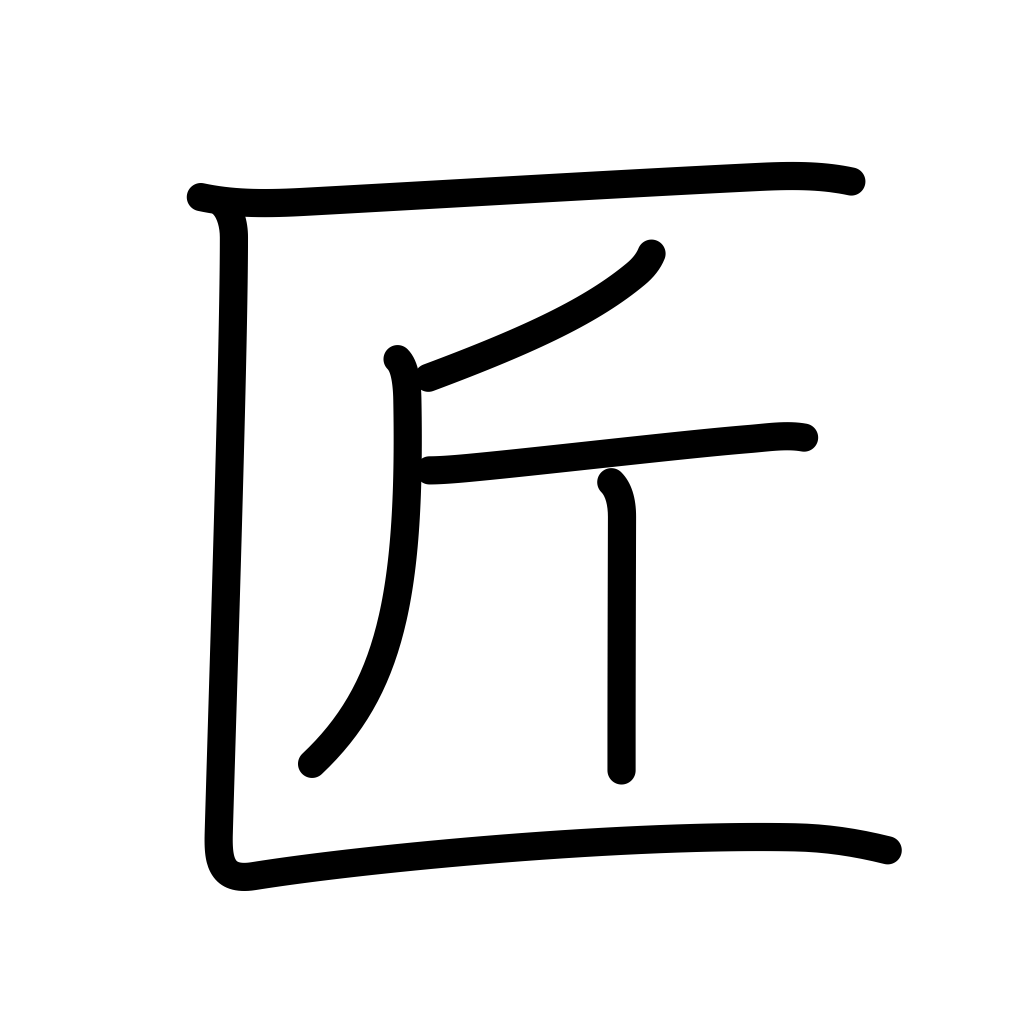
Meaning: artisan, workman, carpenter